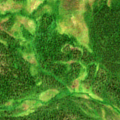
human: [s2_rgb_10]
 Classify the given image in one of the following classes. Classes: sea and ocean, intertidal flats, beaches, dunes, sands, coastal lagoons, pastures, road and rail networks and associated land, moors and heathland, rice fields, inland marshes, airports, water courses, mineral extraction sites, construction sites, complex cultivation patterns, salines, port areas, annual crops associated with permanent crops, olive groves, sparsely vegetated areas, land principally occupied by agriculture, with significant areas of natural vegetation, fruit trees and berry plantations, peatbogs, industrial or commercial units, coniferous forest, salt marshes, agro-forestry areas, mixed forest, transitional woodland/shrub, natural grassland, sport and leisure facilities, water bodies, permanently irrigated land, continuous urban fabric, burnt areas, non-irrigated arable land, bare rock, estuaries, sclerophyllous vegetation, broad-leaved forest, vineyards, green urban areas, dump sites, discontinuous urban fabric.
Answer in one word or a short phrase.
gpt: coniferous forest, peatbogs